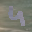
Label: 4